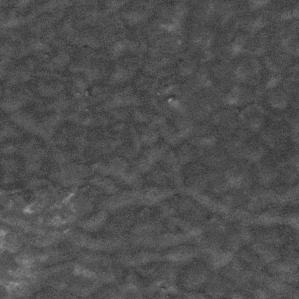
Label: frost